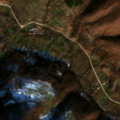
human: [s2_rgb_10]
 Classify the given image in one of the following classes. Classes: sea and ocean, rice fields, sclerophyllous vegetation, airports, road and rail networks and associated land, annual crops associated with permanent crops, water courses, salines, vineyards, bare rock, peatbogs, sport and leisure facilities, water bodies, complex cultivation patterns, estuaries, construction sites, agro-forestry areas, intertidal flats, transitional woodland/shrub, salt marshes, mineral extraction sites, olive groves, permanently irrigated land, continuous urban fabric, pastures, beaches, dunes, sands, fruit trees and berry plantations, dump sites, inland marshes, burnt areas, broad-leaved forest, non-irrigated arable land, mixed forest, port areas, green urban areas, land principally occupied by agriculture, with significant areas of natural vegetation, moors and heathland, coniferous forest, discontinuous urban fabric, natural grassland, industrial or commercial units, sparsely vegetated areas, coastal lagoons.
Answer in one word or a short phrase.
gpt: pastures, land principally occupied by agriculture, with significant areas of natural vegetation, broad-leaved forest, transitional woodland/shrub